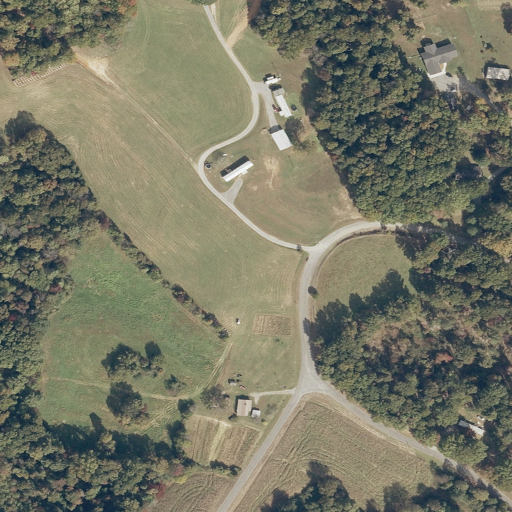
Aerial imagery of mountain in Alabama named Fork Mountain containing pasture, deciduous forest, open development, grassland, shrub, and low intensity development